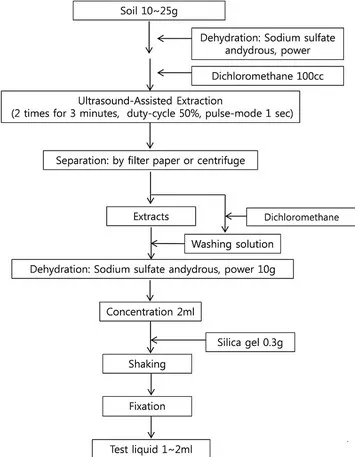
The Standard Test Method of Soil Contamination on TPH pretreatment by the Ministry of Environment of Korea (Ultrasound-Assisted Extraction method).
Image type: chart (chart)